Current action and preconditions to check: trajectory_clear

Your task: For each precondition in the list above, predict whether it will hold at this action.

Consider the current scene as observed from the mobile robot's camera, and analyze the predicted future states of all dynamic agents (e.g., people, animals, vehicles, or any moving entities) within the NEXT SECOND.

IMPORTANT: Only answer "very likely" if you are absolutely certain—based on strong, clear evidence—that a dynamic agent will violate the precondition in the predicted future state. Do NOT answer "very likely" for unlikely, ambiguous, or low-probability risks.

Ask yourself for each precondition: Is there a high probability, with clear and convincing evidence, that the predicted future states of any dynamic agent will interfere with the predicted future state of the currently executing action within the NEXT SECOND, causing that precondition to fail?

Assess the risk level based on these predictions. Use "likely" or "very likely" if motions create a clear risk of interference.

Use "neutral" or "improbable" if agents are nearby but their predicted paths are clearly diverging or non-conflicting.

Failure Risk Categories: "very improbable", "improbable", "neutral", "likely", "very likely"

Answer Format: Output ONLY the probability_of_failure value from these categories: "very improbable", "improbable", "neutral", "likely", "very likely"

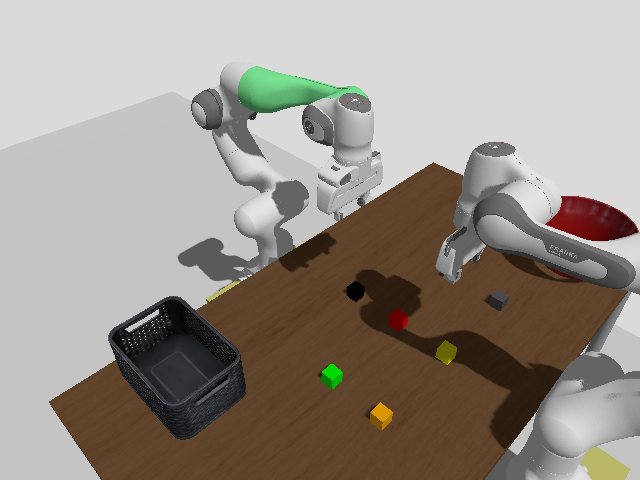

Answer: very improbable